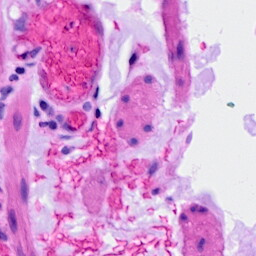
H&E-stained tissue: Ovarian